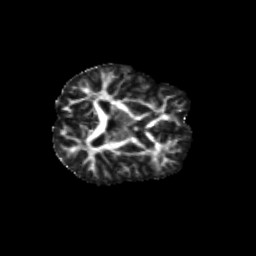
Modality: FA
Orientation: axial
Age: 8
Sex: female
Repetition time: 9.512 s
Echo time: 0.089 s